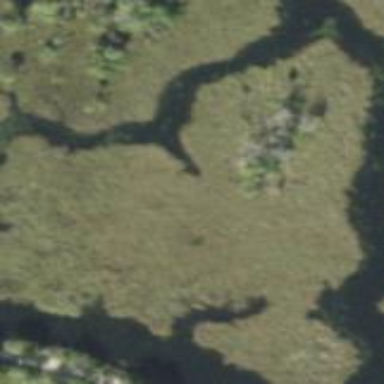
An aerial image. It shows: Marsh wetland.